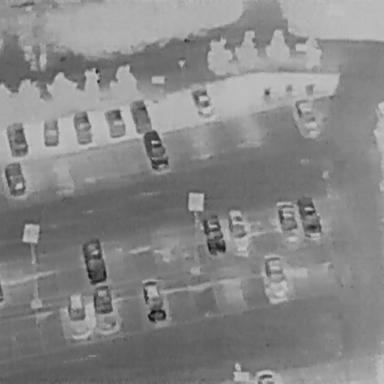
There are 23 objects shown in the infrared image, including 18 Cars, a Person, and four Bicycles.